Question: What is the reading of this measurement?
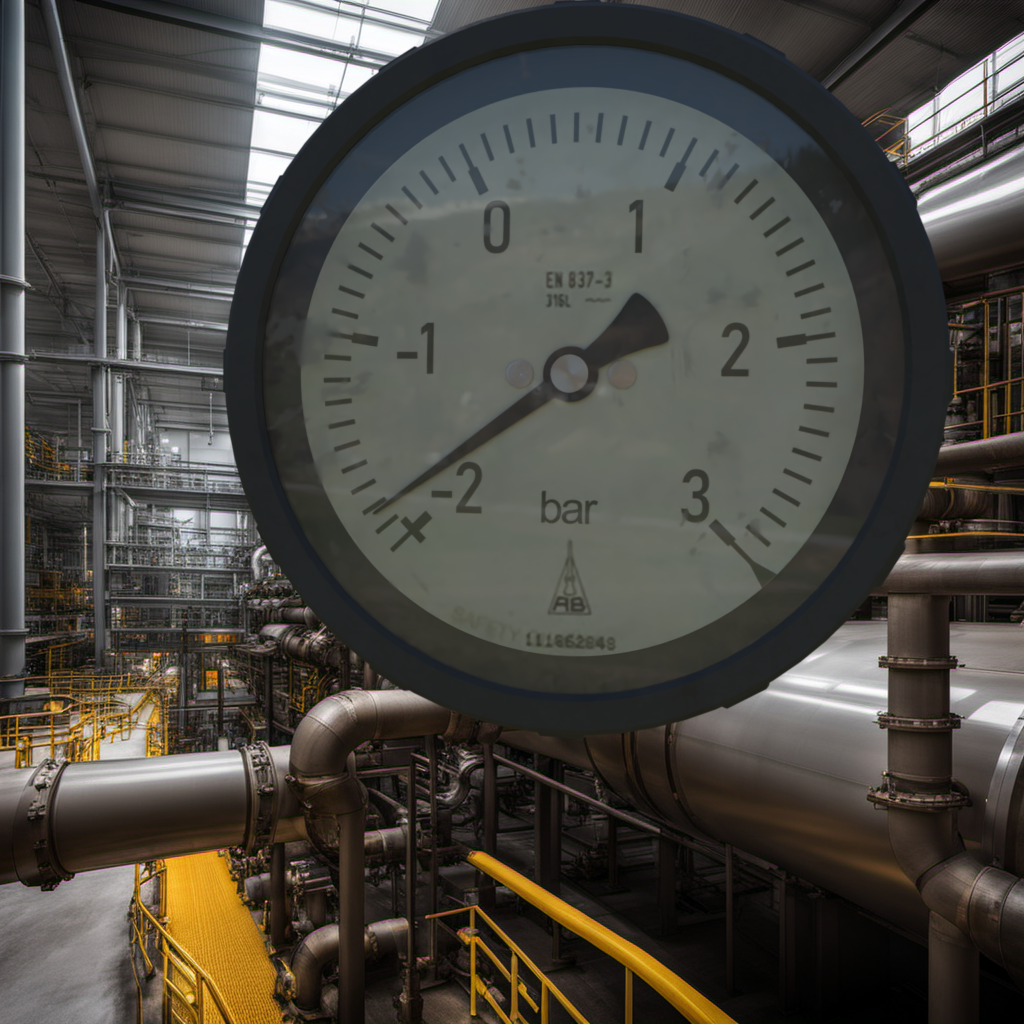
Answer: The result is -1.89
Question: What is the value range of the measurement in the image?
Answer: The range is from -2 to 3
Question: What is the minimum and maximum value of this measurement?
Answer: The minimum value is -2 and the maximum value is 3